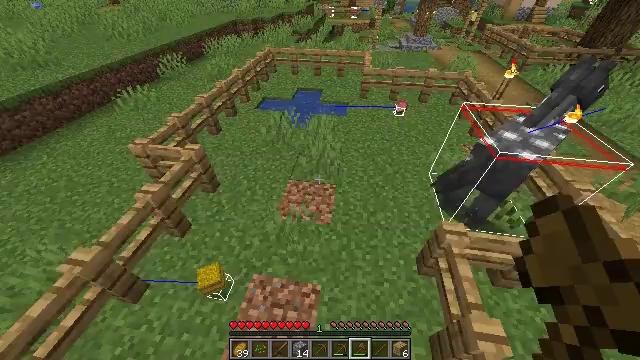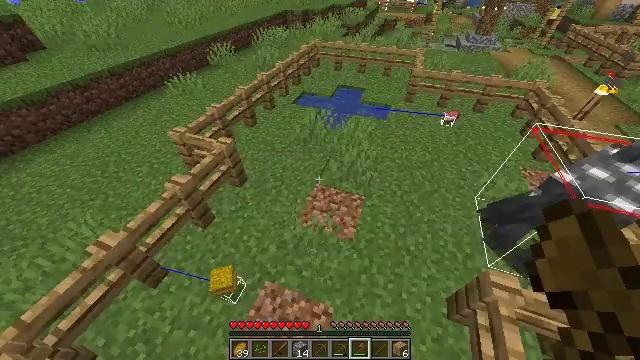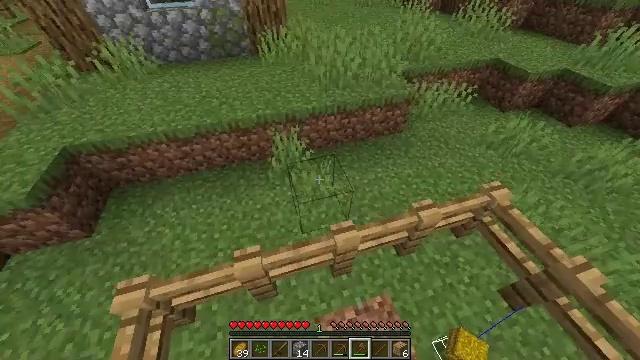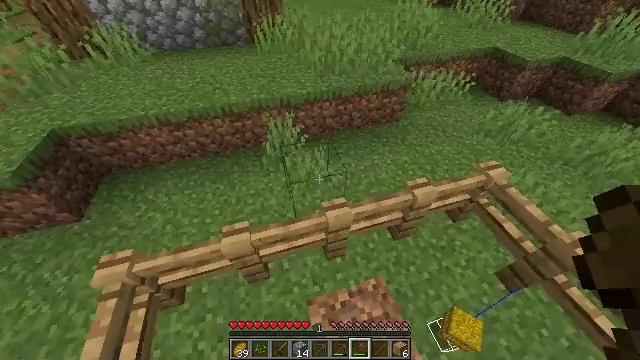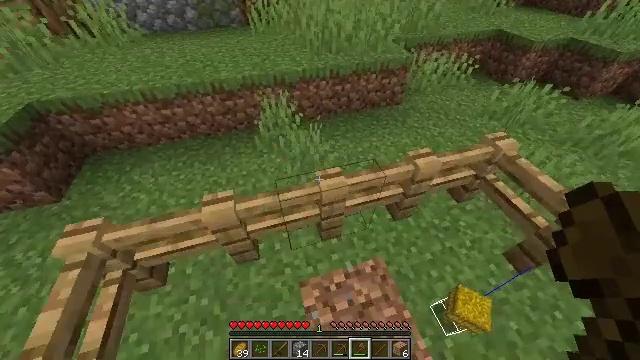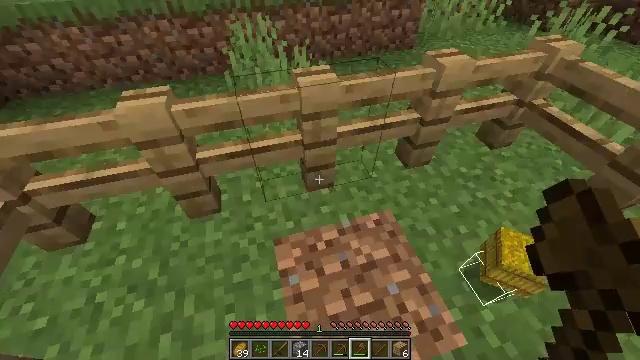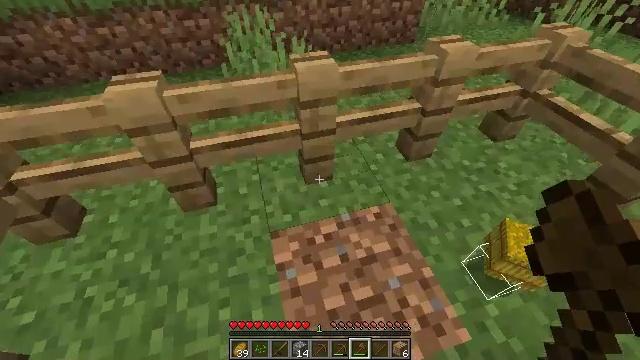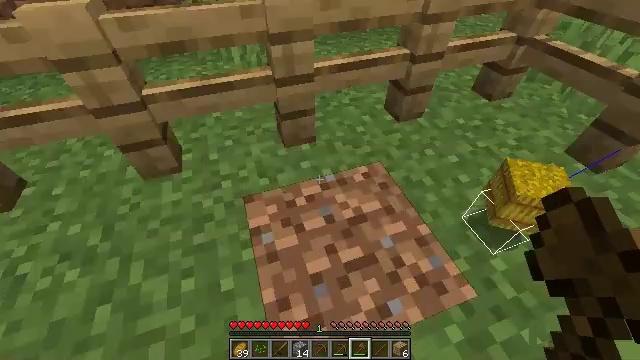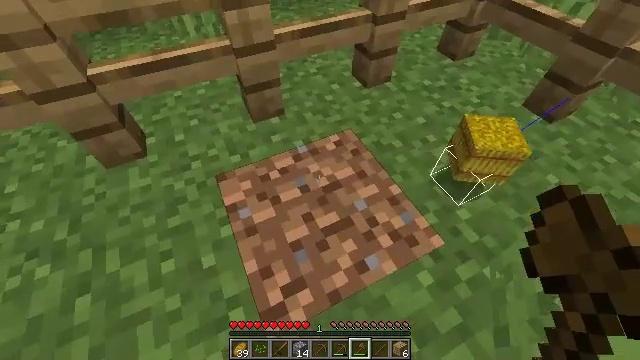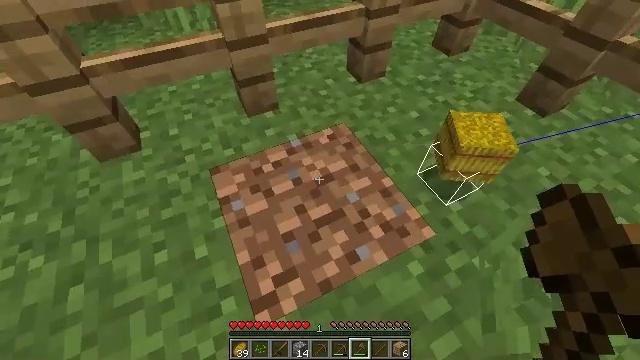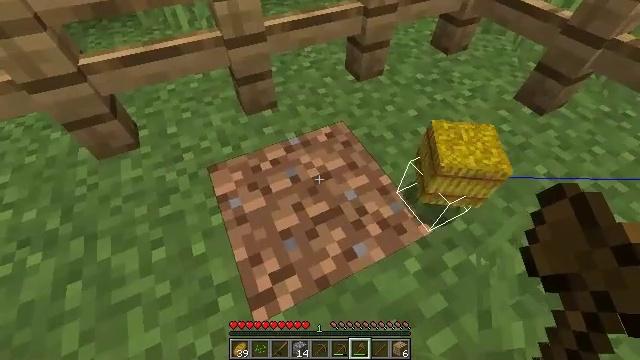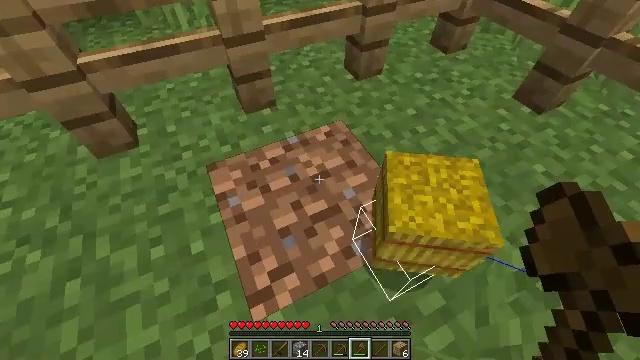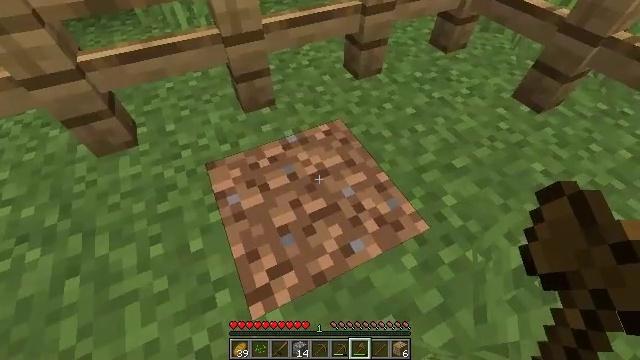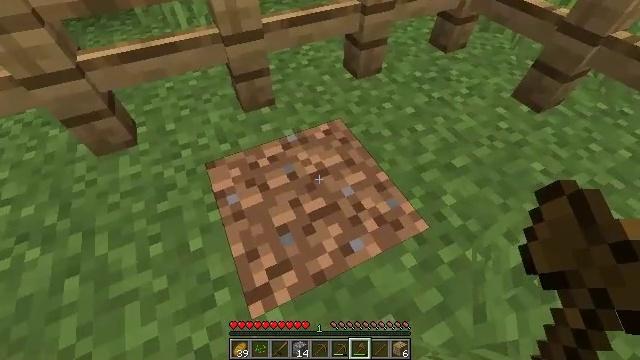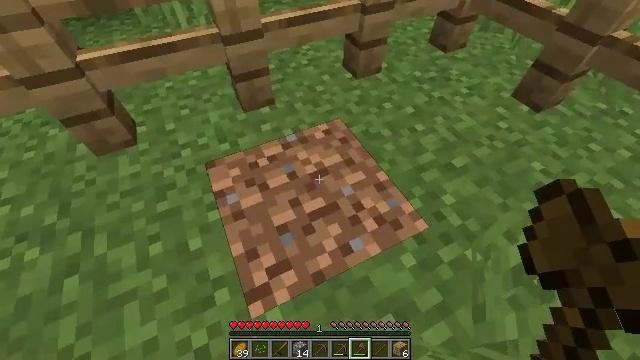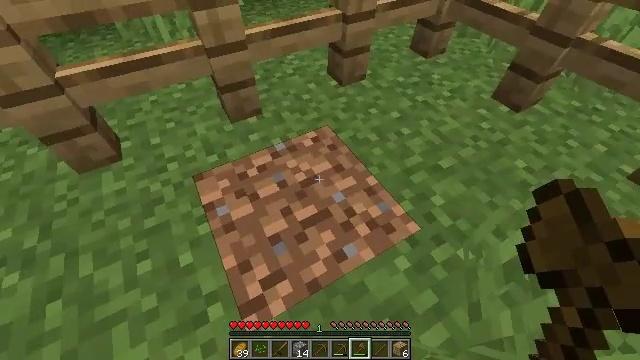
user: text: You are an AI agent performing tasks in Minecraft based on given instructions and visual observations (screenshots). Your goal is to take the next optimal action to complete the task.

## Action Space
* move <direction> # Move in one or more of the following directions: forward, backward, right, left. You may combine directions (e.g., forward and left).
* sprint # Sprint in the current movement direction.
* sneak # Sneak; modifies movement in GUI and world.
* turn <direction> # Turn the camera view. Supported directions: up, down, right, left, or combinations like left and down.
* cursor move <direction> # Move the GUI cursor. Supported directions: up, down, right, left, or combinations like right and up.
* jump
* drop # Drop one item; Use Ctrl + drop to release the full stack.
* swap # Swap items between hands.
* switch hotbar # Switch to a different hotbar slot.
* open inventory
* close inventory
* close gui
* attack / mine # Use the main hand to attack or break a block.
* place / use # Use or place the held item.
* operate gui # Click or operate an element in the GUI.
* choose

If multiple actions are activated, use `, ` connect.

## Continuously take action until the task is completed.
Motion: motion action
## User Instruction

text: Break down the oak fence.
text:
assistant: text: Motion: move forward, sprint
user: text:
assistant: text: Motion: move forward, sprint, turn left and down
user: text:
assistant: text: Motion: sneak
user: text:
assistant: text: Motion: sneak
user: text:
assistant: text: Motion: sneak
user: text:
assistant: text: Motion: sneak
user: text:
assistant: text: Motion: sneak, turn right
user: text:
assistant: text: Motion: sneak, turn right and down
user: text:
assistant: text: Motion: sneak
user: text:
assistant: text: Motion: sneak
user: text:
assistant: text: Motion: sneak
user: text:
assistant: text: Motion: sneak
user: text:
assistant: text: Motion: sneak
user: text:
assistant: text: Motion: sneak
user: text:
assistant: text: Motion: sneak, turn right and up
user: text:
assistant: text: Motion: turn right and up
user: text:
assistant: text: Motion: turn right
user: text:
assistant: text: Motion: move forward, turn right and up
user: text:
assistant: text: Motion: move forward, turn right and up
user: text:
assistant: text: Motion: move forward, turn right and up
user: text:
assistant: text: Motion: move forward, turn right and up
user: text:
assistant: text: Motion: move forward, turn right
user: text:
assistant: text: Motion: move forward
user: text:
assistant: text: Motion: move forward
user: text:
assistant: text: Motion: move forward
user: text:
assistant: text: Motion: move forward
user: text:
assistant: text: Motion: move forward
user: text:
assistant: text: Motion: move forward, sprint, turn right
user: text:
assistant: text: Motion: move forward, sprint, turn right and up
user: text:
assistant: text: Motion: move forward, sprint, turn right and up